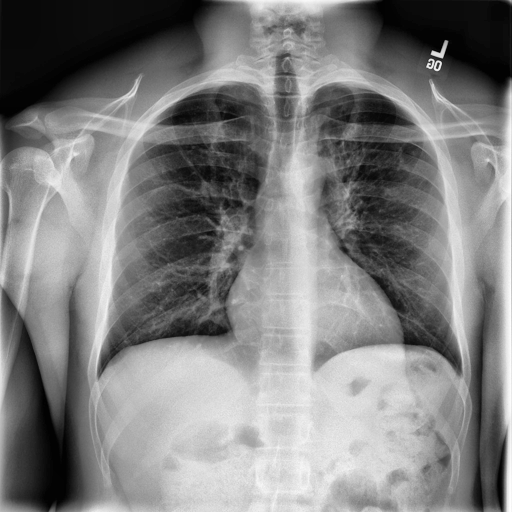
Finding: NORMAL